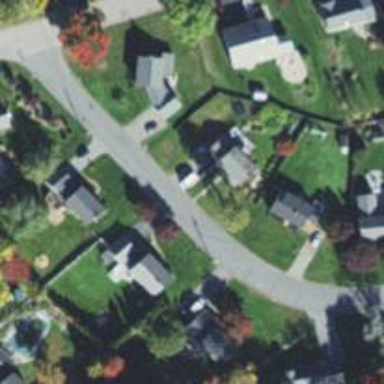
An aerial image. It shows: Driveway.